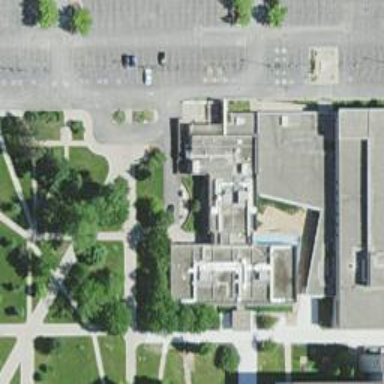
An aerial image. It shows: View of university building.